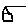
Label: house